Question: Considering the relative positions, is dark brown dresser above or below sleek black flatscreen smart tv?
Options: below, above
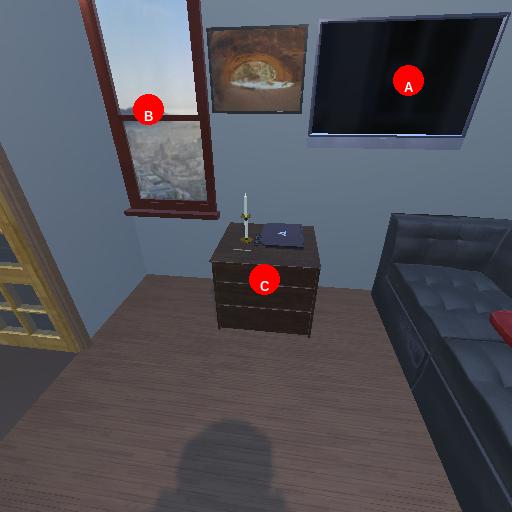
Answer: below